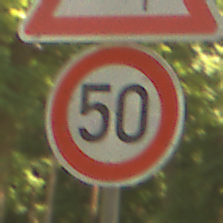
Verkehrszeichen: Geschwindigkeit50
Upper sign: SeitenwindVonRechts
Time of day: Midday
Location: Outdoor (Nature)
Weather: PartlyCloudy
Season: NotSpecified
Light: Natural